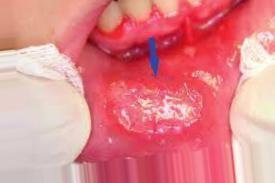
Condition: Mouth Ulcer